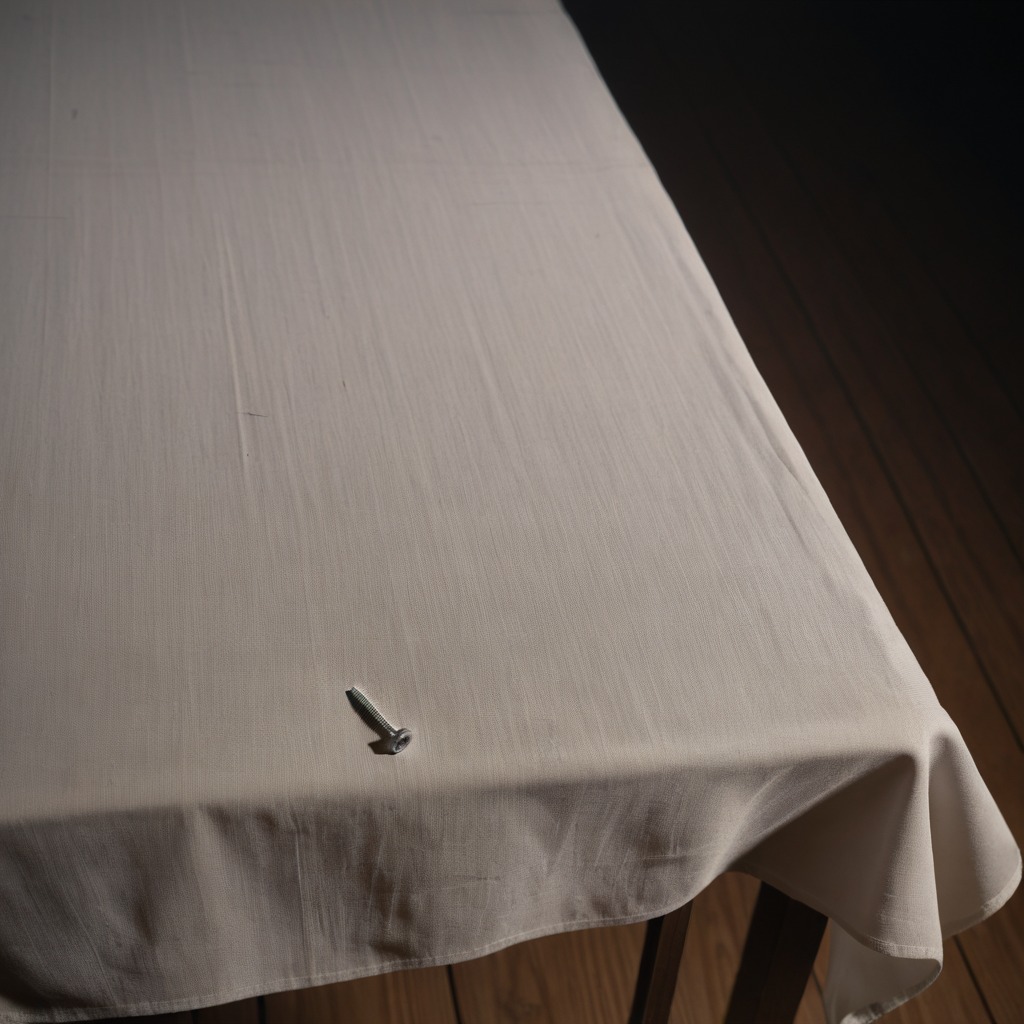
A metal screw lies on a wooden table inside a workshop at night.